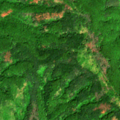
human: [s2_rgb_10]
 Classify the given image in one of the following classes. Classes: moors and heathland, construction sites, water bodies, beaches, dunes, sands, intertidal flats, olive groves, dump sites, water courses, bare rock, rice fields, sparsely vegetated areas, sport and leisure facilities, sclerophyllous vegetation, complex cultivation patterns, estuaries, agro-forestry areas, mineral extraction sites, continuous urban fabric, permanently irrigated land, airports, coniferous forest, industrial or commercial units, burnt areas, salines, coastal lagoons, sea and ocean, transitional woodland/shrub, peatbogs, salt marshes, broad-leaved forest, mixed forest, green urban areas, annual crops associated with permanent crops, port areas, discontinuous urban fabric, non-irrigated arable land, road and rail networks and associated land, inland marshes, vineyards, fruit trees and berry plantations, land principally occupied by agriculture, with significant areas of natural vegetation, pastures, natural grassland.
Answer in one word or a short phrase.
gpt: pastures, broad-leaved forest, mixed forest, transitional woodland/shrub